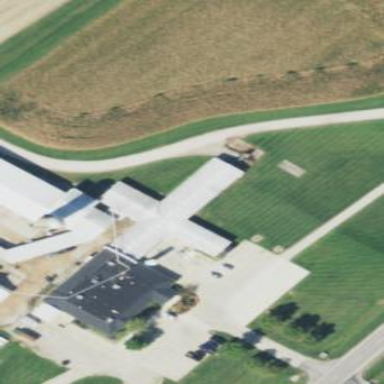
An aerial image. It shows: Gabled roof on farm auxiliary building.